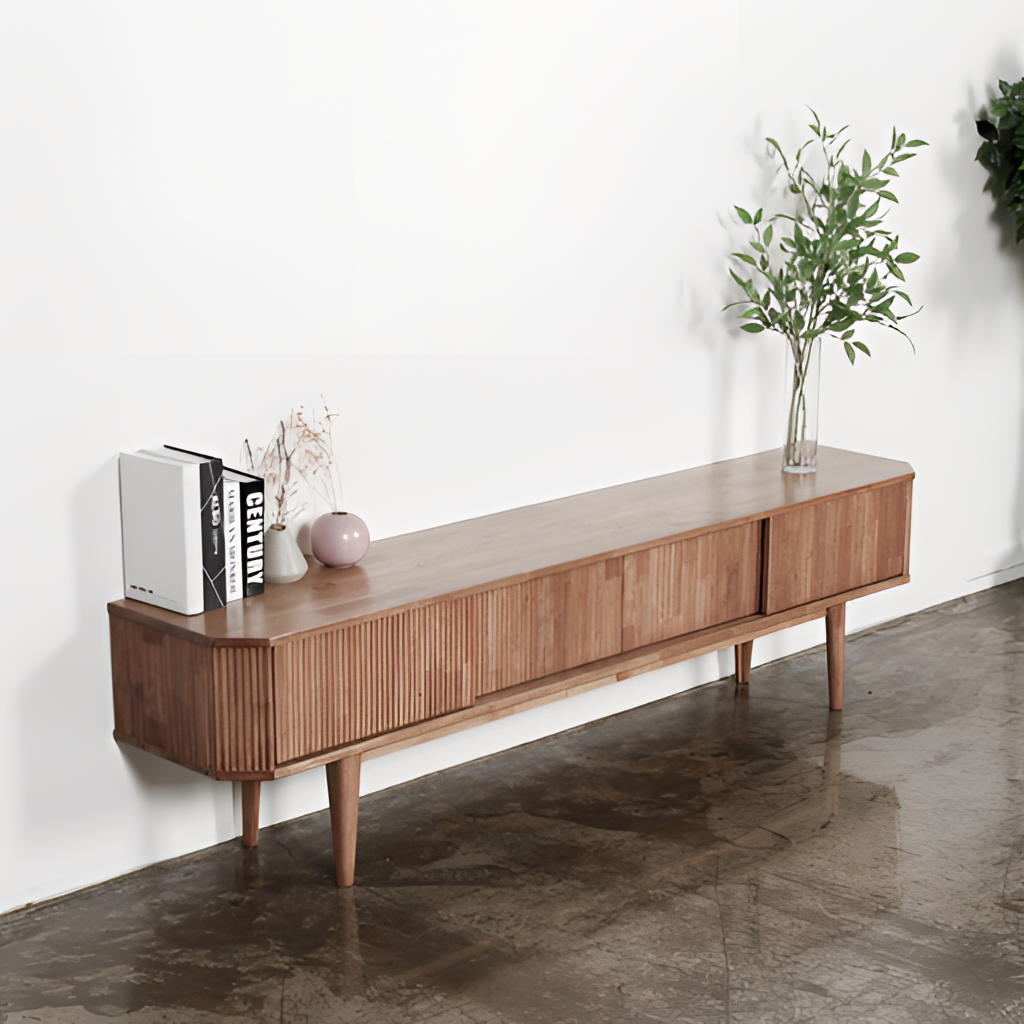
brown wood sideboard, living room, paint wallpaper, with solid pattern, minimalist, brown concrete flooring, with smooth pattern